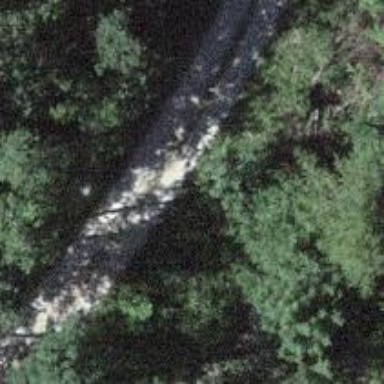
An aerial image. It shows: Track with fine gravel surface. The track type is grade 2.